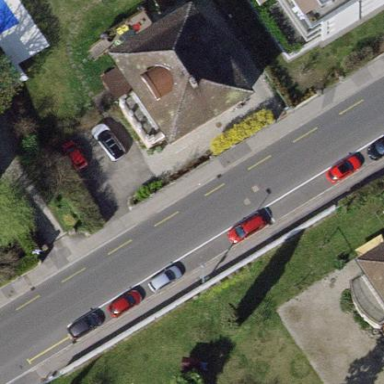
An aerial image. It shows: Parking available on the street side.